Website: walmart
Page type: billing-address
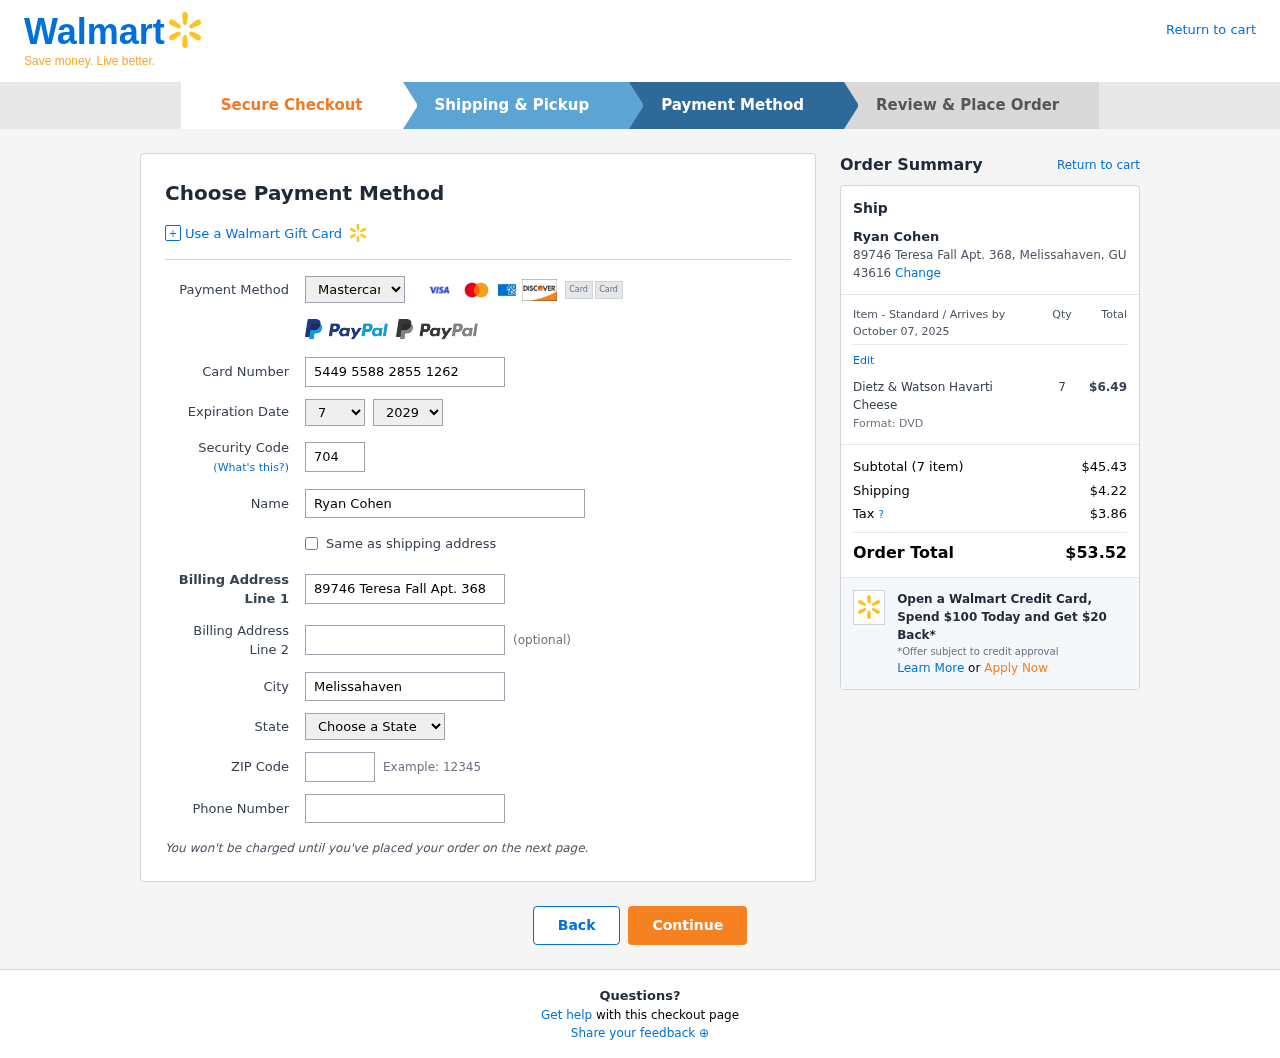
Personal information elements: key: PII_CARD_CVV
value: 704
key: PII_CARD_EXPIRY_MONTH
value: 07
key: PII_CARD_EXPIRY_YEAR
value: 29
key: PII_CARD_NUMBER
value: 5449 5588 2855 1262
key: PII_CARD_TYPE
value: Mastercard
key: PII_CITY
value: Melissahaven
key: PII_CITY_STATE_ZIP
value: Melissahaven, GU 43616
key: PII_FULLNAME
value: Ryan Cohen
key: PII_PHONE
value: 5918475241
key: PII_POSTCODE
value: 43616
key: PII_STATE
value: GU
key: PII_STREET
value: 89746 Teresa Fall Apt. 368
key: PII_FULLNAME2
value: Ryan Cohen
Product elements: key: PRODUCT1_NAME
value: Dietz & Watson Havarti Cheese
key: PRODUCT1_PRICE
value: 6.49
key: PRODUCT1_QUANTITY
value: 7
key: PRODUCT1_DESC
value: Format: DVD
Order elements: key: ORDER_DELIVERY_DATE
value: October 07, 2025
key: ORDER_NUM_ITEMS
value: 7
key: ORDER_SUBTOTAL
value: $45.43
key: ORDER_SHIPPING_COST
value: $4.22
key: ORDER_TAX
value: $3.86
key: ORDER_TOTAL
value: $53.52